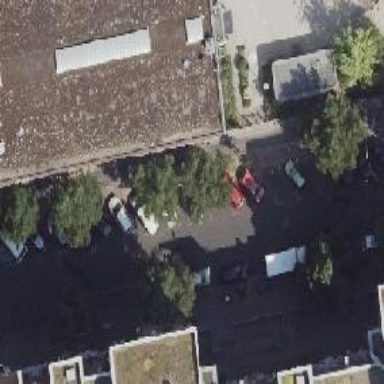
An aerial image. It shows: Bicycle parking located on the sidewalk.